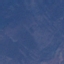
Land use / land cover: HerbaceousVegetation